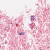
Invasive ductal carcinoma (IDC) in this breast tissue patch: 0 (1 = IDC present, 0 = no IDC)